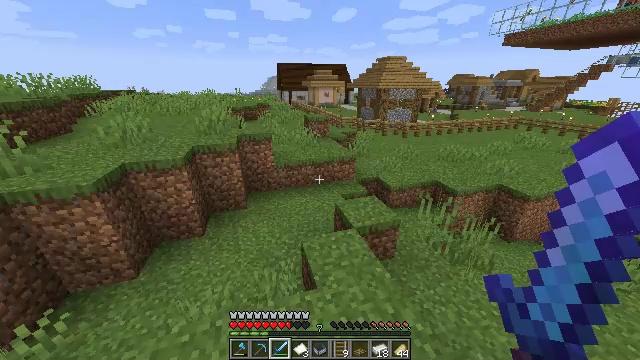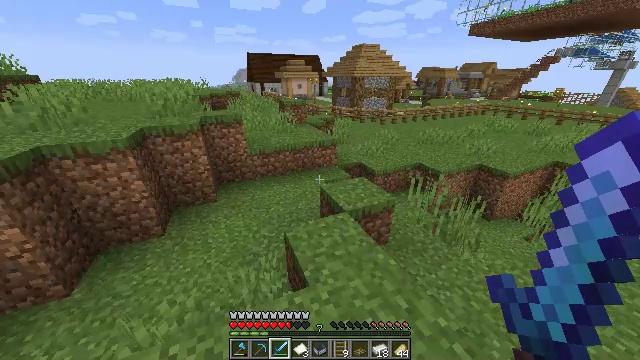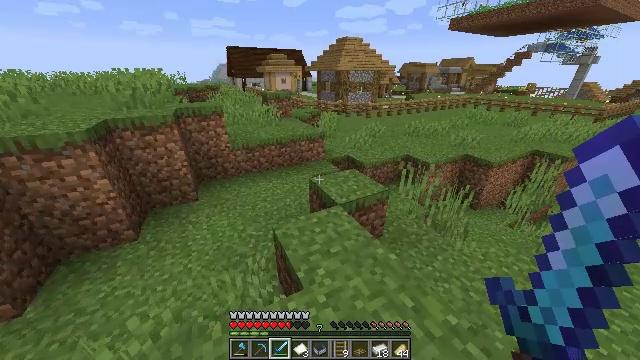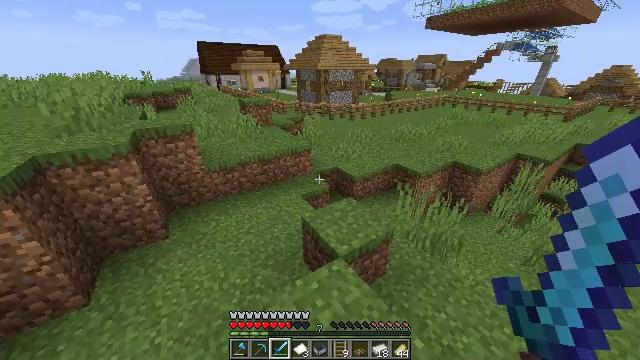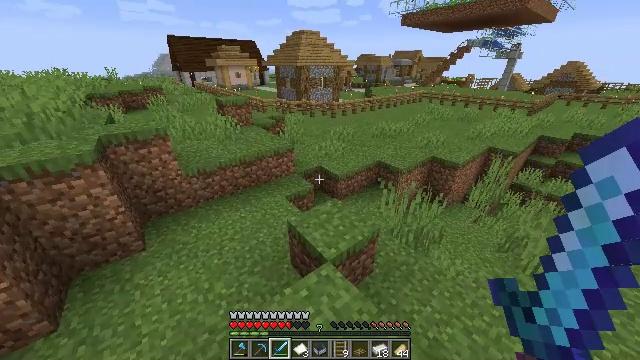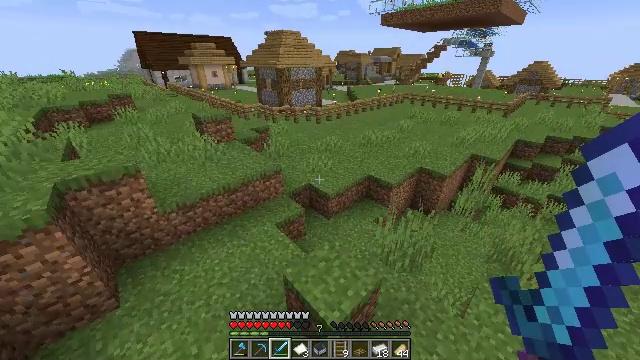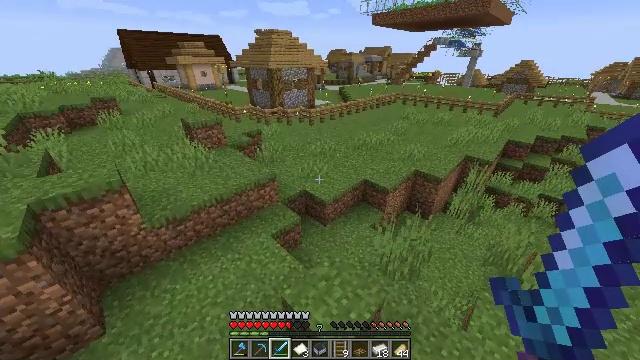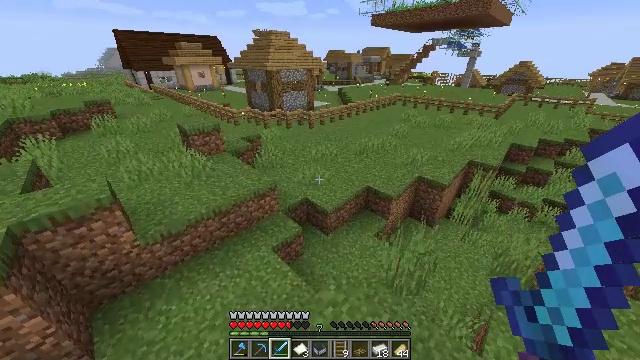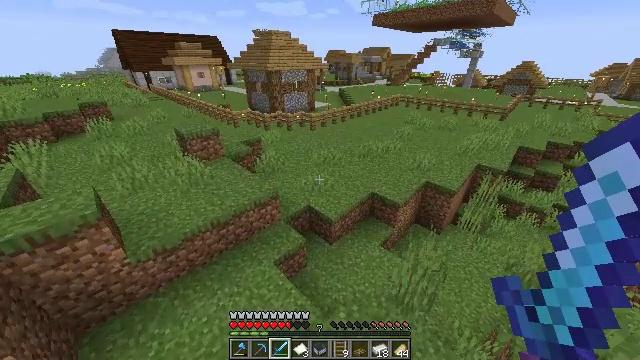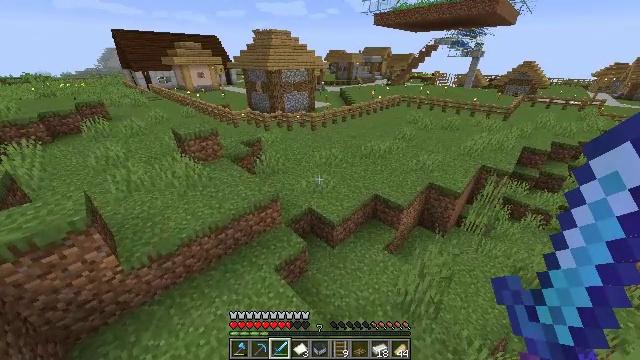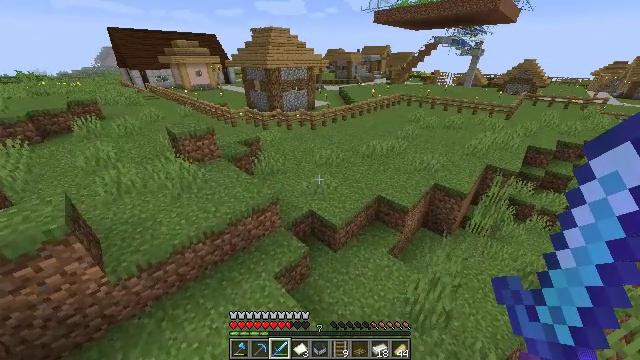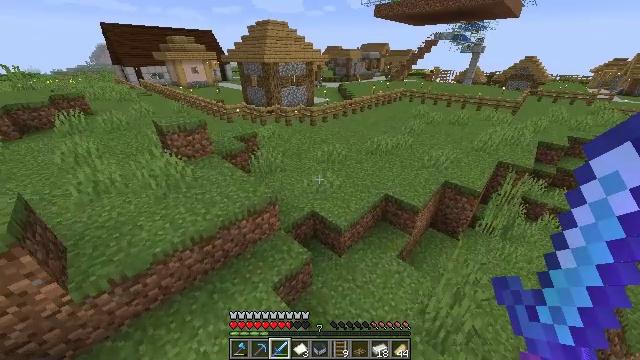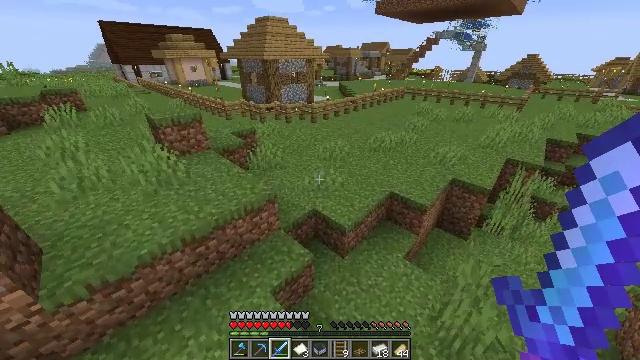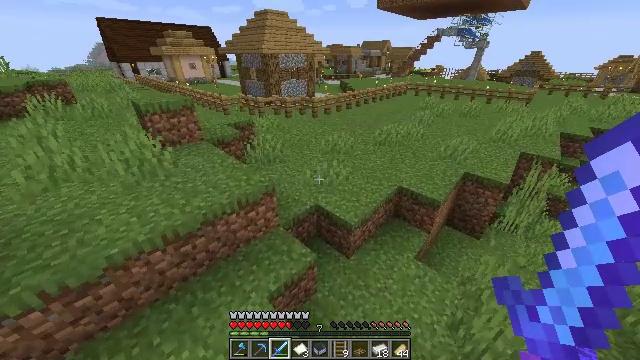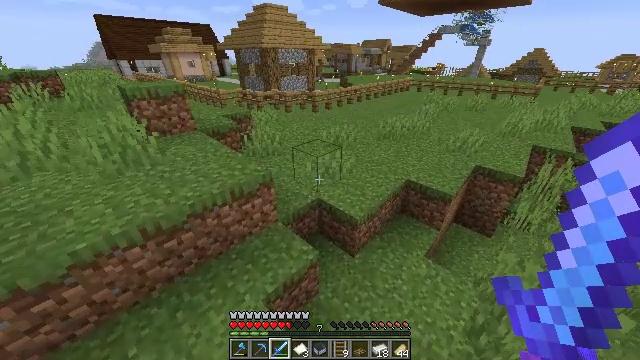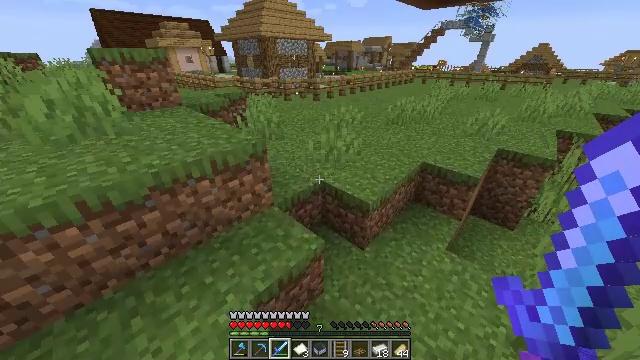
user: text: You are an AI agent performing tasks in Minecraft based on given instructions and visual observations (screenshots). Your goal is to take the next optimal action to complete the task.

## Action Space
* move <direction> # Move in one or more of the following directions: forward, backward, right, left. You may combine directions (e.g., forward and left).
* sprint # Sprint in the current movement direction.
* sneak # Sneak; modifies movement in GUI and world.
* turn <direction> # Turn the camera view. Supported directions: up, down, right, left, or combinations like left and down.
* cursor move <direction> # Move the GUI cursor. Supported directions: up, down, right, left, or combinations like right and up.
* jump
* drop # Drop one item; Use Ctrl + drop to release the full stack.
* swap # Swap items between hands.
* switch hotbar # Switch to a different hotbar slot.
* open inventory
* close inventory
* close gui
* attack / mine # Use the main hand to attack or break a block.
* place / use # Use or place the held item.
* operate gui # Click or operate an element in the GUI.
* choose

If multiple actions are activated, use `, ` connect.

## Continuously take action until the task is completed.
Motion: motion action
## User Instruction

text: Gather sugar cane for crafting.
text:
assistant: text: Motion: move forward, turn right and down, jump
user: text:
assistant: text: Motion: move forward, sprint, turn right, jump
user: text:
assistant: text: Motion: move forward, sprint, turn right and down, jump
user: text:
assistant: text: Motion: move forward, sprint, turn right, jump
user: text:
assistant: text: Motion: move forward, sprint, turn right and down, jump
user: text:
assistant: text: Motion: move forward, turn right, jump
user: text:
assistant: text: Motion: move forward, jump
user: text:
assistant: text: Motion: move forward, jump
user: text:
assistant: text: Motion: move forward, jump
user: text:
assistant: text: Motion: move forward, jump
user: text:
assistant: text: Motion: move forward, jump
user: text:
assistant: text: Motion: move forward, jump
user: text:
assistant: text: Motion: move forward, jump
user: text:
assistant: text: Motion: move forward, jump
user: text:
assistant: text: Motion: move forward, sprint, jump
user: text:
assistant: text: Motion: move forward, sprint, jump
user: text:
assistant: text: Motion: move forward, sprint, jump
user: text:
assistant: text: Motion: move forward, sprint, jump
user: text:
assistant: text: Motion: move forward, jump
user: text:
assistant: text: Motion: move forward, jump
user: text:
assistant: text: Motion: move forward, jump
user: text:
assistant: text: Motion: move forward, jump
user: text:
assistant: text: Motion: move forward, turn right and up, jump
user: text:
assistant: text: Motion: move forward, turn right and up, jump
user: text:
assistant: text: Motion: move forward, turn right and up, jump
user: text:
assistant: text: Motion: move forward, sprint, turn right and up, jump
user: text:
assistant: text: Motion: move forward, sprint, jump
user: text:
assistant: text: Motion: move forward, sprint, jump
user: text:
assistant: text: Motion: move forward, sprint, jump
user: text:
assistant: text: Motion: move forward, sprint, jump